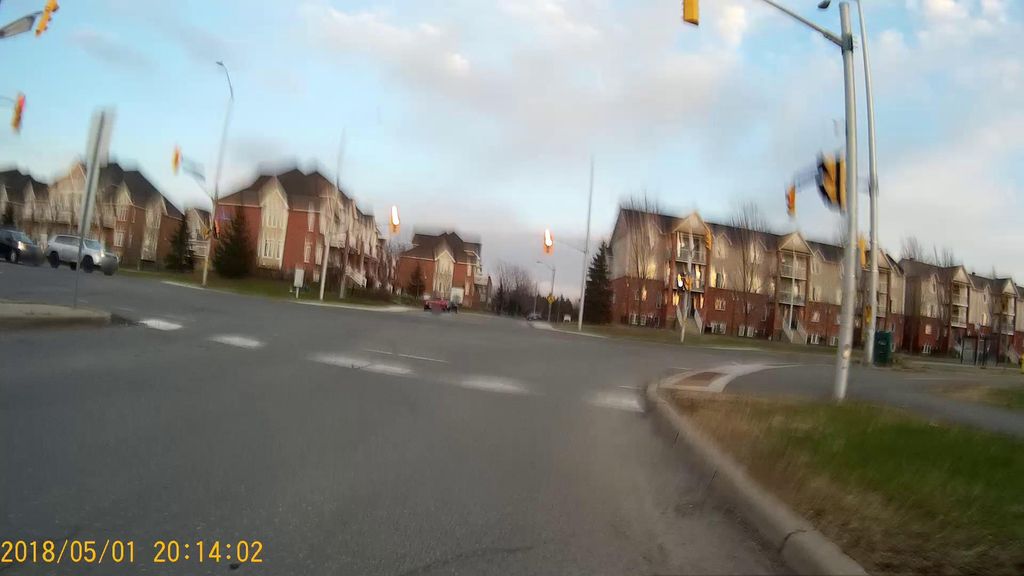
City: ottawa-gatineau